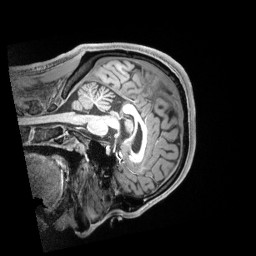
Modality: T1w
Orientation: sagittal
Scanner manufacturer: siemens
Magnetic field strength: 3 T
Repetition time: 2.5 s
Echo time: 0.00218 s